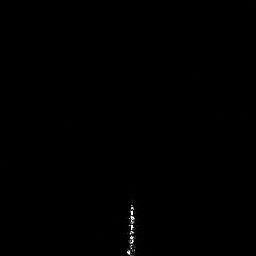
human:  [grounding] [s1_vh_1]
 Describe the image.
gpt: In the satellite image, there is  <ref>1 medium ship </ref> <box>[[48, 77, 53, 99, 0]]</box> located at bottom.